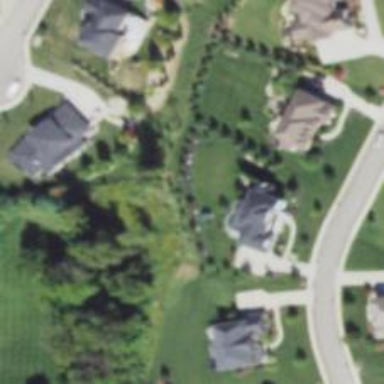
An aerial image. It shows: Driveway.